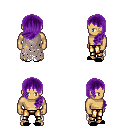
a pixel art fantasy rpg character, male body template, human, tanned skin, gray tattered cape, gold greaves, purple left-swept hairstyle, black slippers, four views (front, back, left, right), 2x2 character sprite sheet, small pixel art, hard edges, no anti-aliasing